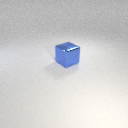
large blue metal cube